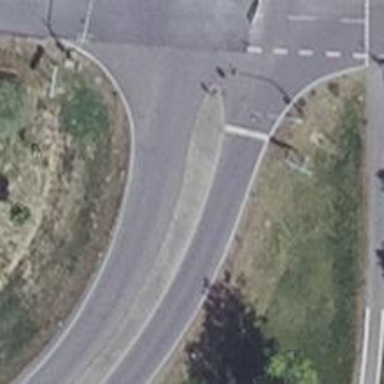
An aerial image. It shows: Road with traffic signals.